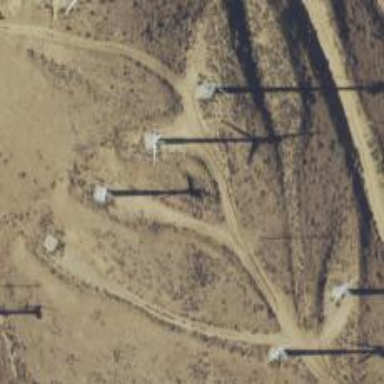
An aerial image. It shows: Wind generator powered by wind turbine.